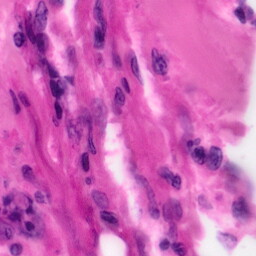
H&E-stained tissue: Pancreatic